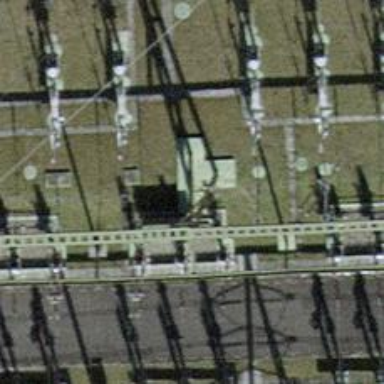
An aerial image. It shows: Insulator used in power equipment.